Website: slack
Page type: billing-address
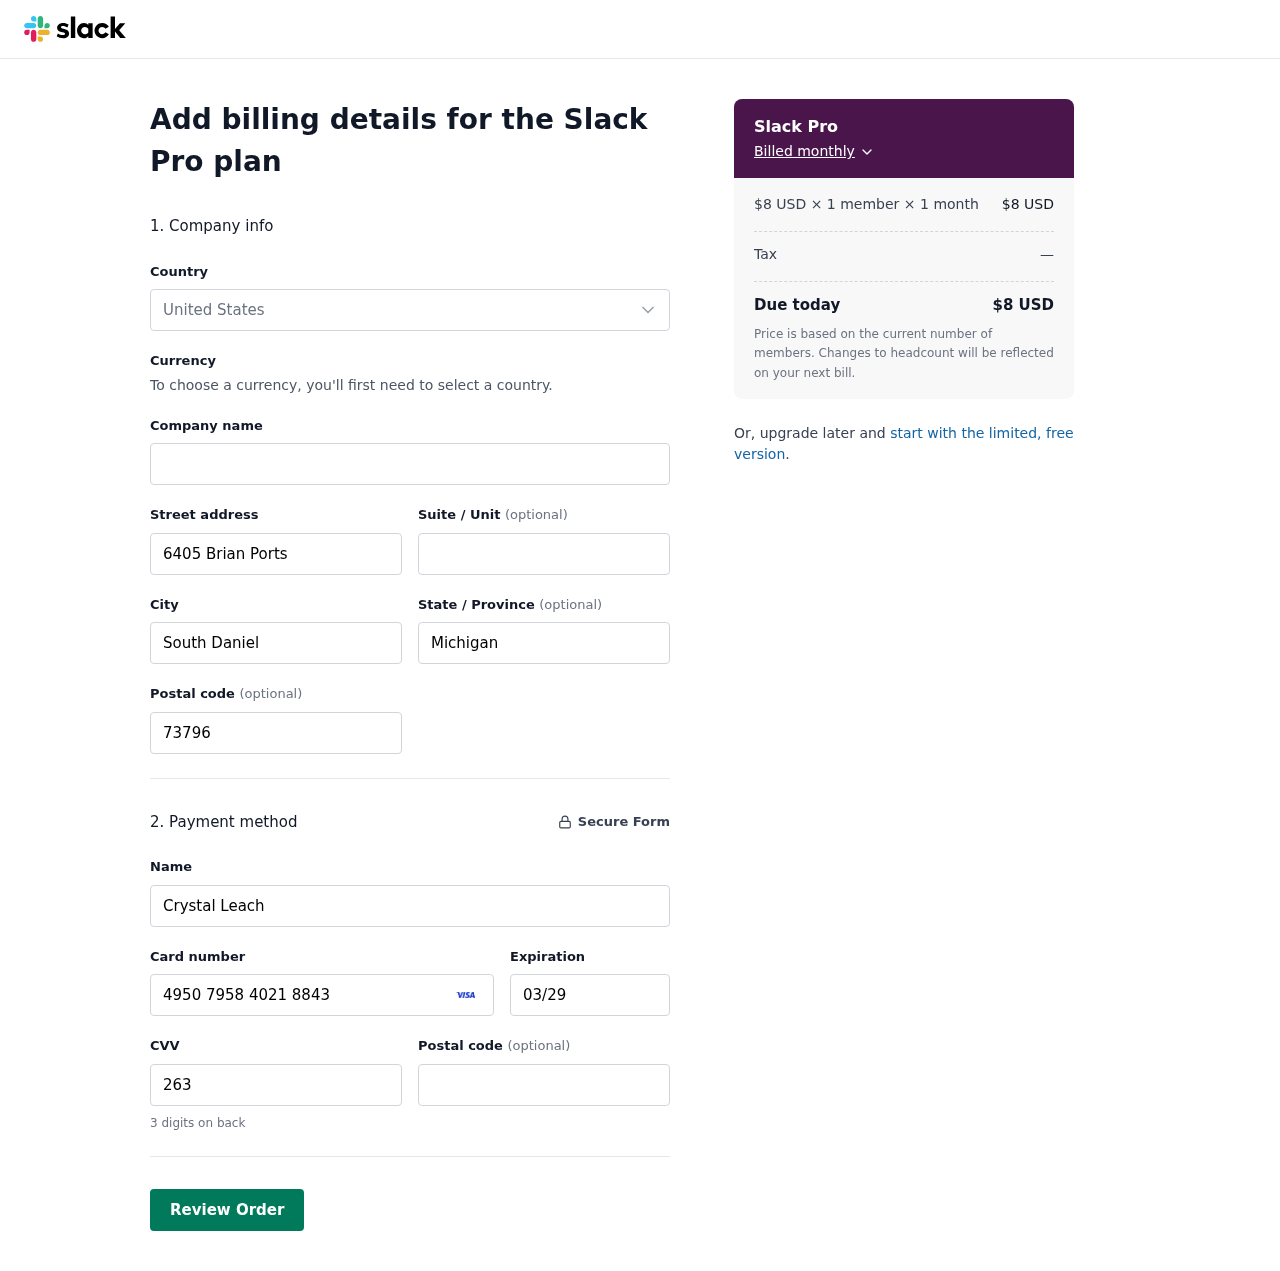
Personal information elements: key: PII_CARD_CVV
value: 263
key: PII_CARD_EXPIRY
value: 03/29
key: PII_CARD_NUMBER
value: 4950 7958 4021 8843
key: PII_CITY
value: South Daniel
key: PII_COUNTRY
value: United States
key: PII_FULLNAME
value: Crystal Leach
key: PII_POSTCODE
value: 73796
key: PII_STATE
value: Michigan
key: PII_STREET
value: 6405 Brian Ports
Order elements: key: ORDER_PLAN_PRICE
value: $8 USD
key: ORDER_NUM_MEMBERS
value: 1 member
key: ORDER_NUM_MONTHS
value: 1 month
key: ORDER_SUBTOTAL
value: $8 USD
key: ORDER_TAX
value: —
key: ORDER_TOTAL
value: $8 USD